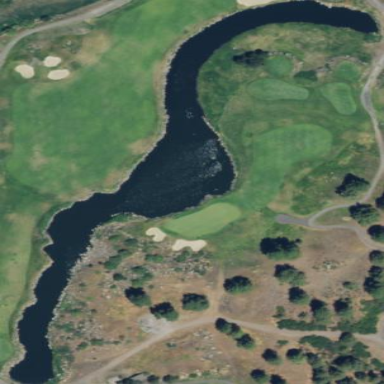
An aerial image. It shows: Water hazard in golf course. The hazard is natural water feature.